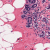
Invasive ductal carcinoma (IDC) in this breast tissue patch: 0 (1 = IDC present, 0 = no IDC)